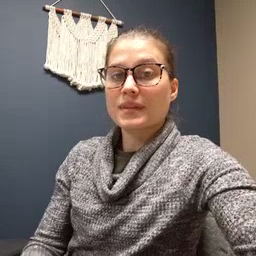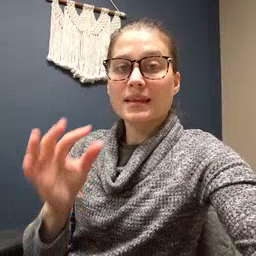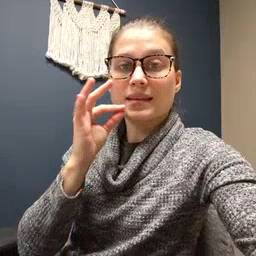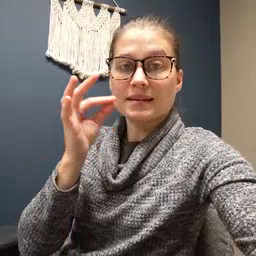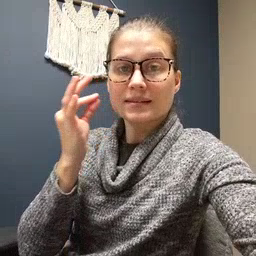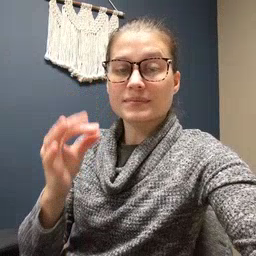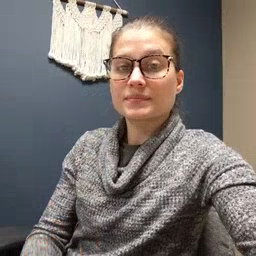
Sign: kitty